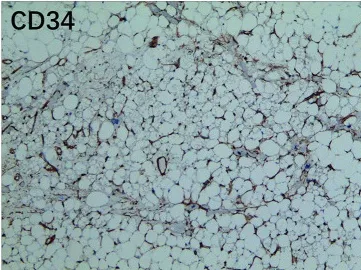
The immunohistochemical staining result of resected mass. The mass is positive to CD34 staining.
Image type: pathology (immunostaining)